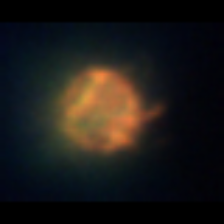
Taxon: Ciliates
Group: Other